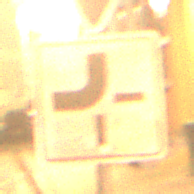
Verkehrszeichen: VerlaufVorfahrtsstrasse2
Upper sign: VorfahrtGewaehren
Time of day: Night
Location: Outdoor (Urban)
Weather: Clear
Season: NotSpecified
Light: Artificial